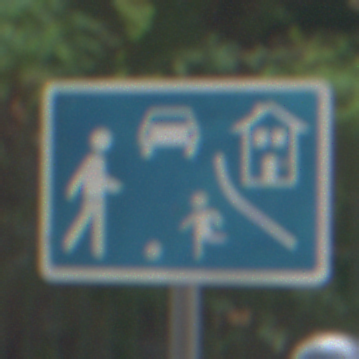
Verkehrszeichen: BeginnVerkehrsberuhigterBereich
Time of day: MorningAfternoon
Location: Outdoor (Urban)
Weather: Overcast
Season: NotSpecified
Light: Natural